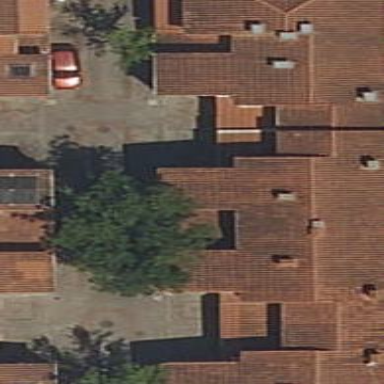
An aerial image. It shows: Terrace building.